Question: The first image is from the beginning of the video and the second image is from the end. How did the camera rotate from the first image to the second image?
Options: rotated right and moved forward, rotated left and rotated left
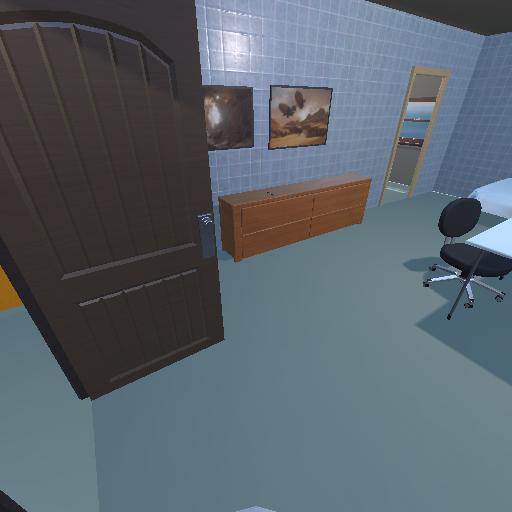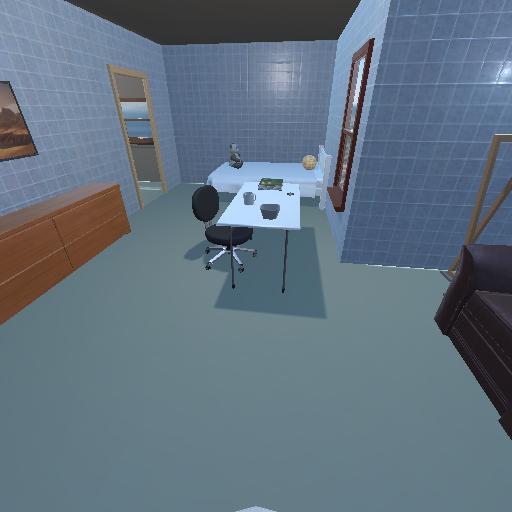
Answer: rotated right and moved forward